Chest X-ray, PA view. Patient: 44 years old, sex F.
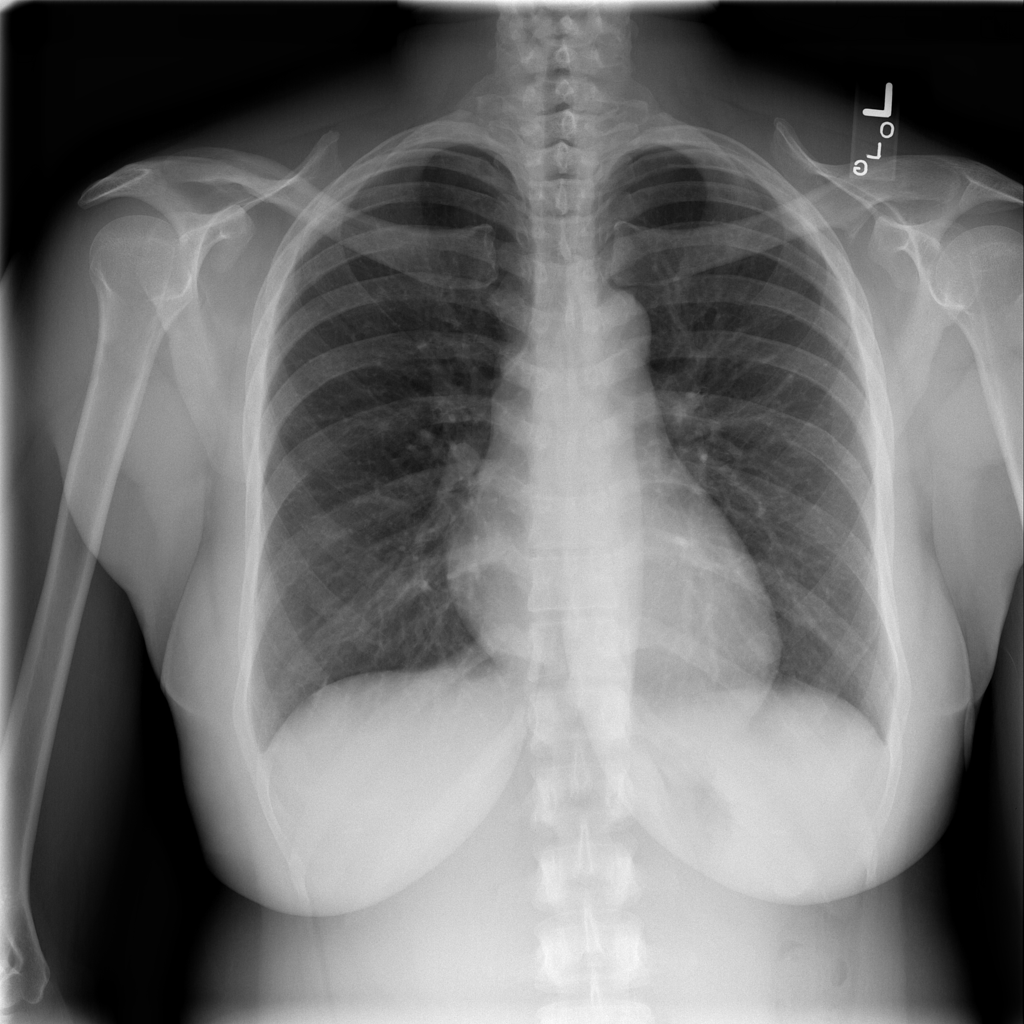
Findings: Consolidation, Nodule